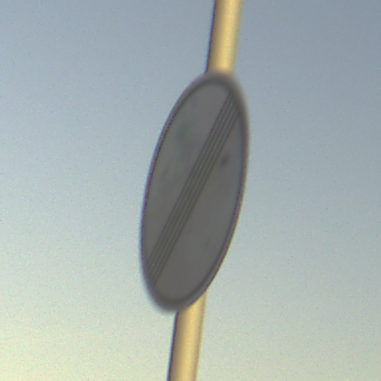
Verkehrszeichen: EndeSaemtlicherBegrenzungen
Umgebung: Outdoor, RoadRail
Tageszeit: SunriseSunset
Wetter: PartlyCloudy
Licht: Natural
Jahreszeit: NotSpecified
Kontrast: HighContrast